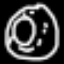
Label: donut